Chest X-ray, AP view. Patient: 19 years old, sex M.
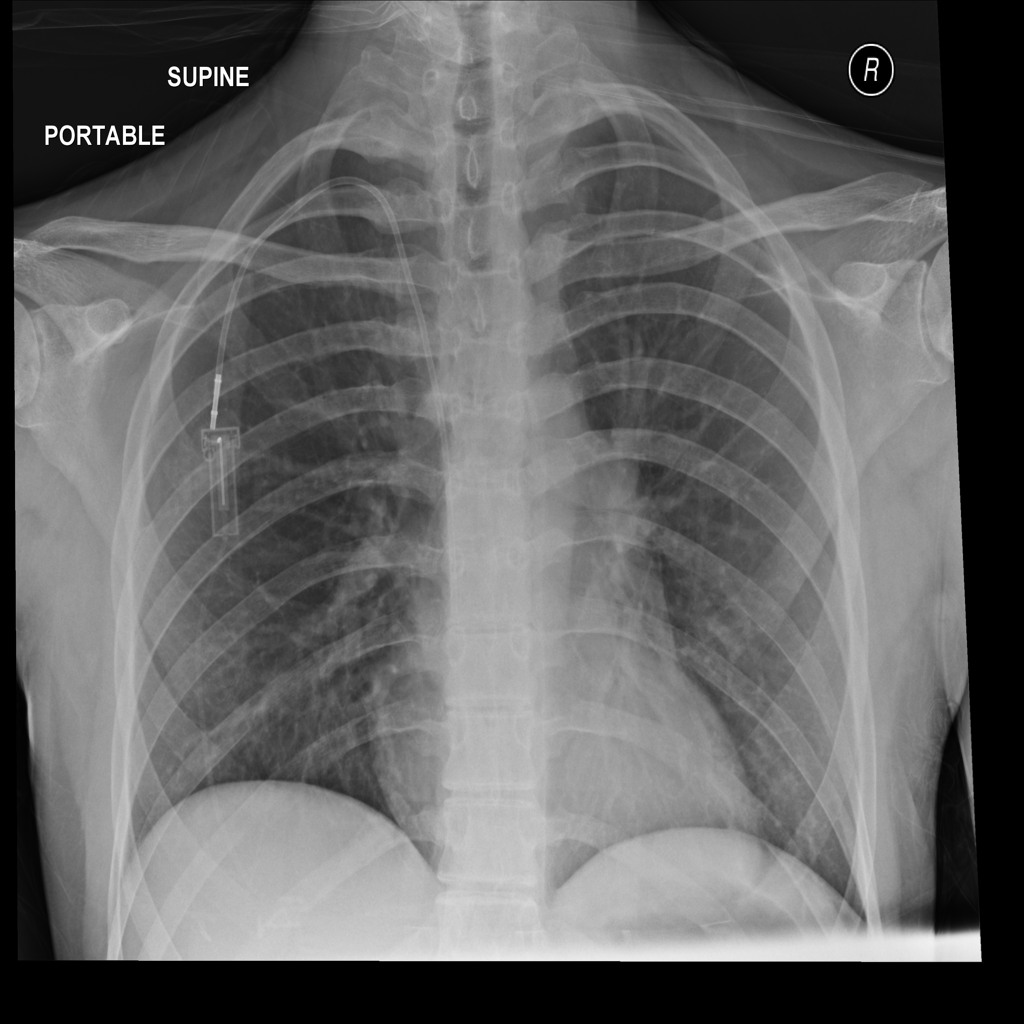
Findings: No Finding